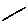
Label: line